Question: So first I'll explain what I'm trying to do with my Android App. The app allows the user to enter their vehicle information and an origin and destination. The user will then click the "Plan my Road Trip" button which will send them to page two that has a Google Map on it. While on the second page, the app will then take the origin and destination, put them into a Google Directions URL i.e
'''
http://maps.googleapis.com/maps/api/directions/json?origin=90210&destination=02115&sensor=false&units=imperial
'''
and then parse the "overview_polyline" JSONObject into a LatLng ArrayList. That ArrayList will be used to draw the path between the origin and destination using a Polyline.
As you can see below in the screen shot, the user has 4 spinners to select from which is irrelevant to this question. The user also has an Origin EditText box and a Destination EditText box that I mentioned above.

My question is as follows. When I click the button that takes me to page two, the app crashes. It doesn't even get past 'setContentView(R.layout.page2);'. I've tested the JSON parsing in another project and there is nothing wrong with the parsing code, but for some reason it is not working in this situation. I am using an AsyncTask class as well. Is this the way to go? If not, would it be possible to show an example of the right way to do this? Also, as you will see in the code, If I manually add points to the ArrayList instead of having it be filled dynamically, the map loads and the Polylines work.
Here is the code...
Page2Activity.java
'''
public class Page2Activity extends FragmentActivity {
GoogleMap map;
//Non Dynamic ArrayList
//ArrayList<LatLng> points = new ArrayList<LatLng>();
//Dynamic ArrayList
ArrayList<LatLng> poly = new ArrayList<LatLng>();
@Override
public void onCreate(Bundle savedInstanceState) {
super.onCreate(savedInstanceState);
setContentView(R.layout.page2);
//Async Task here
new populatePolys().execute();
//This works if I manually add the points. Non Dynamic. But obviously this is not what I want.
// SupportMapFragment fm = (SupportMapFragment) getSupportFragmentManager().findFragmentById(R.id.map);
// map = fm.getMap();
//
// points.add(new LatLng(51.5, -0.1));
// points.add(new LatLng(40.7, -74.0));
// points.add(new LatLng(30.2, -80.1));
// Polyline line = map.addPolyline(new PolylineOptions()
// .addAll(points)
// .width(5)
// .color(Color.RED));
}
class populatePolys extends AsyncTask<Void, Void, ArrayList<LatLng>> {
protected ArrayList<LatLng> doInBackground(Void... params) {
//Creating a new instance of the Activity for the first page
//The first page holds the user's input for the Origin EditText box and Destination EditText box.
MainActivity mA = new MainActivity();
String pointA = "";
String pointB = "";
try {
//Grabbing the user input from the main page.
pointA = URLEncoder.encode(mA.originEditText.getText().toString(), "UTF-8");
pointB = URLEncoder.encode(mA.destinationEditText.getText().toString(), "UTF-8");
} catch (UnsupportedEncodingException e) {
e.printStackTrace();
}
JSONObject jsonObject = null;
String status = "INVALID_REQUEST";
try {
jsonObject = readJsonFromUrl("http://maps.googleapis.com/maps/api/directions/json?origin=" + pointA + "&destination=" + pointB + "&sensor=false&units=imperial");
} catch (IOException e) {
e.printStackTrace();
} catch (JSONException e) {
e.printStackTrace();
}
if(status.equals("OK")){
//Directions entered are correct.
JSONObject polyArray;
JSONArray routesArray;
try {
//Grabbing the Polyline points String. This does pull the correct value.
//Parsing is correct.
routesArray = jsonObject.getJSONArray("routes");
JSONObject route = routesArray.getJSONObject(0);
polyArray = route.getJSONObject("overview_polyline");
String polyPoints = polyArray.getString("points");
//Passing the Polyline points from the JSON file I get from the Google Directions URL into a decoder.
decodePoly(polyPoints);
} catch (JSONException e) {
// TODO Auto-generated catch block
e.printStackTrace();
}
}
return poly;
}
protected void onPostExecute(NodeList makeList) {
//Adding the Dynamic ArrayList "poly" into Polylines.
SupportMapFragment fm = (SupportMapFragment) getSupportFragmentManager().findFragmentById(R.id.map);
map = fm.getMap();
Polyline line = map.addPolyline(new PolylineOptions()
.addAll(poly)
.width(5)
.color(Color.RED));
}
}
/*
* LatLng Decoder for polyline
*/
private List<LatLng> decodePoly(String encoded) {
int index = 0, len = encoded.length();
int lat = 0, lng = 0;
while (index < len) {
int b, shift = 0, result = 0;
do {
b = encoded.charAt(index++) - 63;
result |= (b & 0x1f) << shift;
shift += 5;
} while (b >= 0x20);
int dlat = ((result & 1) != 0 ? ~(result >> 1) : (result >> 1));
lat += dlat;
shift = 0;
result = 0;
do {
b = encoded.charAt(index++) - 63;
result |= (b & 0x1f) << shift;
shift += 5;
} while (b >= 0x20);
int dlng = ((result & 1) != 0 ? ~(result >> 1) : (result >> 1));
lng += dlng;
LatLng p = new LatLng((int) (((double) lat / 1E5) * 1E6),
(int) (((double) lng / 1E5) * 1E6));
poly.add(p);
}
return poly;
}
/*
* Methods to parse the JSON when grabbing from Google Directions API
*/
private static String readAll(Reader rd) throws IOException {
StringBuilder sb = new StringBuilder();
int cp;
while ((cp = rd.read()) != -1) {
sb.append((char) cp);
}
return sb.toString();
}
public static JSONObject readJsonFromUrl(String url) throws IOException, JSONException {
InputStream is = new URL(url).openStream();
try {
BufferedReader rd = new BufferedReader(new InputStreamReader(is, Charset.forName("UTF-8")));
String jsonText = readAll(rd);
JSONObject jsonObject = new JSONObject(jsonText);
return jsonObject;
} finally {
is.close();
}
}
}
'''
Code for page2.xml.... (see edits for older code)
'''
<LinearLayout xmlns:android="http://schemas.android.com/apk/res/android"
android:layout_width="match_parent"
android:layout_height="match_parent"
android:orientation="vertical">
<fragment
android:id="@+id/map"
android:layout_width="match_parent"
android:layout_height="match_parent"
class="com.google.android.gms.maps.SupportMapFragment"/>
</LinearLayout>
'''
Updated LogCat...
'''
07-10 11:33:09.193: E/AndroidRuntime(8130): FATAL EXCEPTION: AsyncTask #5
07-10 11:33:09.193: E/AndroidRuntime(8130): java.lang.RuntimeException: An error occured while executing doInBackground()
07-10 11:33:09.193: E/AndroidRuntime(8130): at android.os.AsyncTask$3.done(AsyncTask.java:299)
07-10 11:33:09.193: E/AndroidRuntime(8130): at java.util.concurrent.FutureTask$Sync.innerSetException(FutureTask.java:273)
07-10 11:33:09.193: E/AndroidRuntime(8130): at java.util.concurrent.FutureTask.setException(FutureTask.java:124)
07-10 11:33:09.193: E/AndroidRuntime(8130): at java.util.concurrent.FutureTask$Sync.innerRun(FutureTask.java:307)
07-10 11:33:09.193: E/AndroidRuntime(8130): at java.util.concurrent.FutureTask.run(FutureTask.java:137)
07-10 11:33:09.193: E/AndroidRuntime(8130): at android.os.AsyncTask$SerialExecutor$1.run(AsyncTask.java:230)
07-10 11:33:09.193: E/AndroidRuntime(8130): at java.util.concurrent.ThreadPoolExecutor.runWorker(ThreadPoolExecutor.java:1076)
07-10 11:33:09.193: E/AndroidRuntime(8130): at java.util.concurrent.ThreadPoolExecutor$Worker.run(ThreadPoolExecutor.java:569)
07-10 11:33:09.193: E/AndroidRuntime(8130): at java.lang.Thread.run(Thread.java:856)
07-10 11:33:09.193: E/AndroidRuntime(8130): Caused by: java.lang.RuntimeException: Can't create handler inside thread that has not called Looper.prepare()
07-10 11:33:09.193: E/AndroidRuntime(8130): at android.os.Handler.<init>(Handler.java:121)
07-10 11:33:09.193: E/AndroidRuntime(8130): at android.app.Activity.<init>(Activity.java:763)
07-10 11:33:09.193: E/AndroidRuntime(8130): at com.example.roadtripplanner.MainActivity.<init>(MainActivity.java:51)
07-10 11:33:09.193: E/AndroidRuntime(8130): at com.example.roadtripplanner.Page2Activity$populatePolys.doInBackground(Page2Activity.java:74)
07-10 11:33:09.193: E/AndroidRuntime(8130): at com.example.roadtripplanner.Page2Activity$populatePolys.doInBackground(Page2Activity.java:1)
07-10 11:33:09.193: E/AndroidRuntime(8130): at android.os.AsyncTask$2.call(AsyncTask.java:287)
07-10 11:33:09.193: E/AndroidRuntime(8130): at java.util.concurrent.FutureTask$Sync.innerRun(FutureTask.java:305)
07-10 11:33:09.193: E/AndroidRuntime(8130): ... 5 more
'''
To see the old logcat, see edits
Please ask if you need any more code.
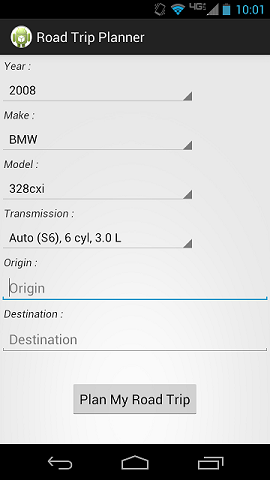
Answer: well look at what the error says 'Caused by: java.lang.ClassCastException: com.google.android.gms.maps.MapFragment cannot be cast to android.support.v4.app.Fragment'
I believe you are using the wrong class in your xml
'''
android:name="com.google.android.gms.maps.MapFragment"
'''
should be
'''
android:name="com.google.android.gms.maps.SupportMapFragment"
'''